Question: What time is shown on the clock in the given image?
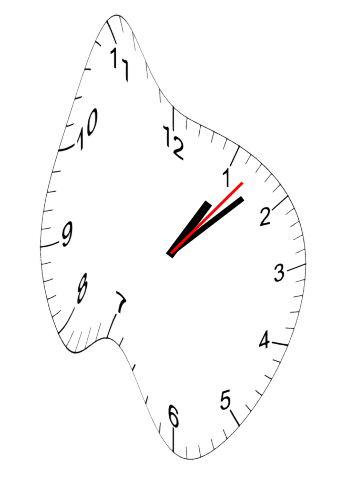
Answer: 01:08:07